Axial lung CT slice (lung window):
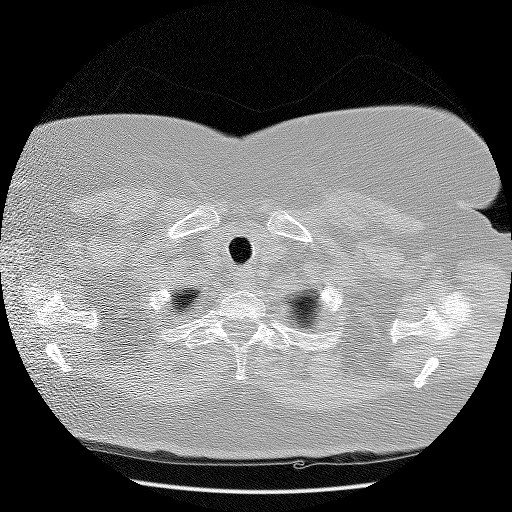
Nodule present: no